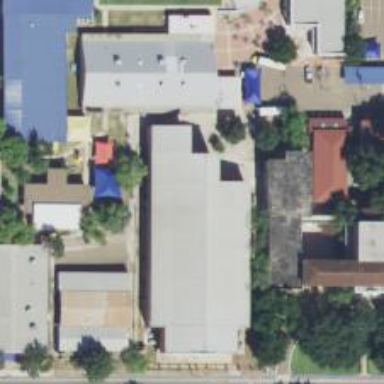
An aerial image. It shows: School.